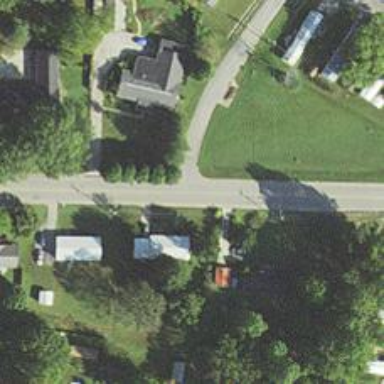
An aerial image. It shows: Residential road.